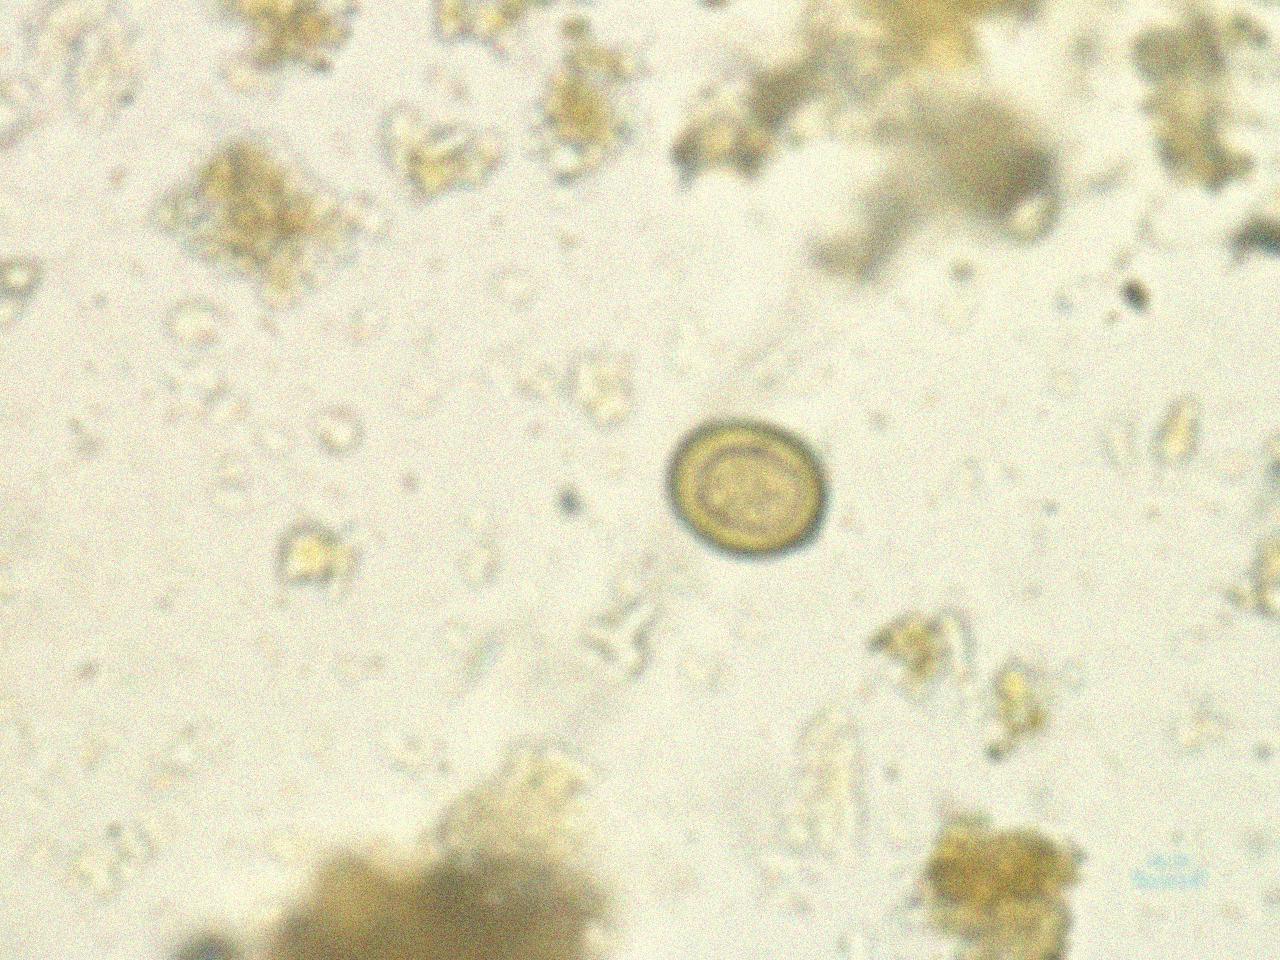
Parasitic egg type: Taenia spp. egg